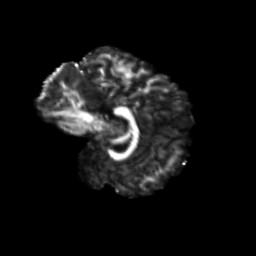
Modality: FA
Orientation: sagittal
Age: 19
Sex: female
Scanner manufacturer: siemens
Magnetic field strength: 3 T
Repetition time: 3.5 s
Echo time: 0.125 s